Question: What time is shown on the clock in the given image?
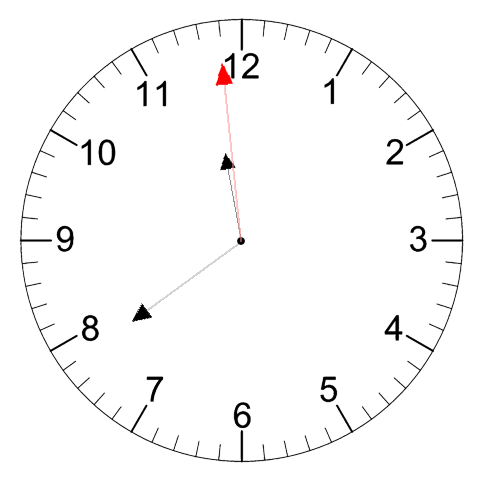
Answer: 11:38:59